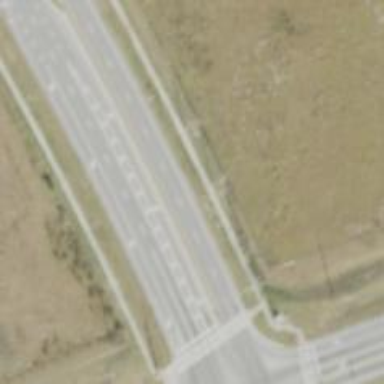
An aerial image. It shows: Asphalt road classified as primary highway.